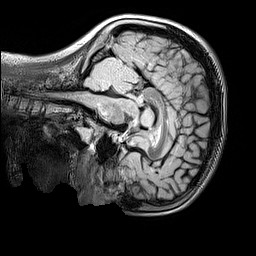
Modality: FLAIR
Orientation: sagittal
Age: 9
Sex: male
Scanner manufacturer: siemens
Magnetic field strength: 3 T
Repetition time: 5 s
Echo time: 0.388 s